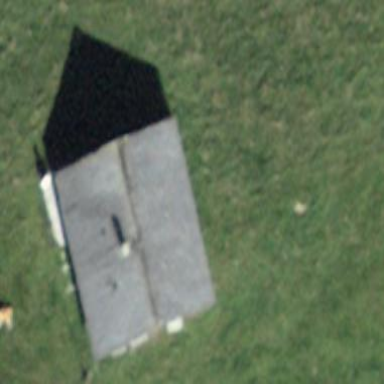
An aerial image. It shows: Farm building.